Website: ulta-beauty
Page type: customer-info-address
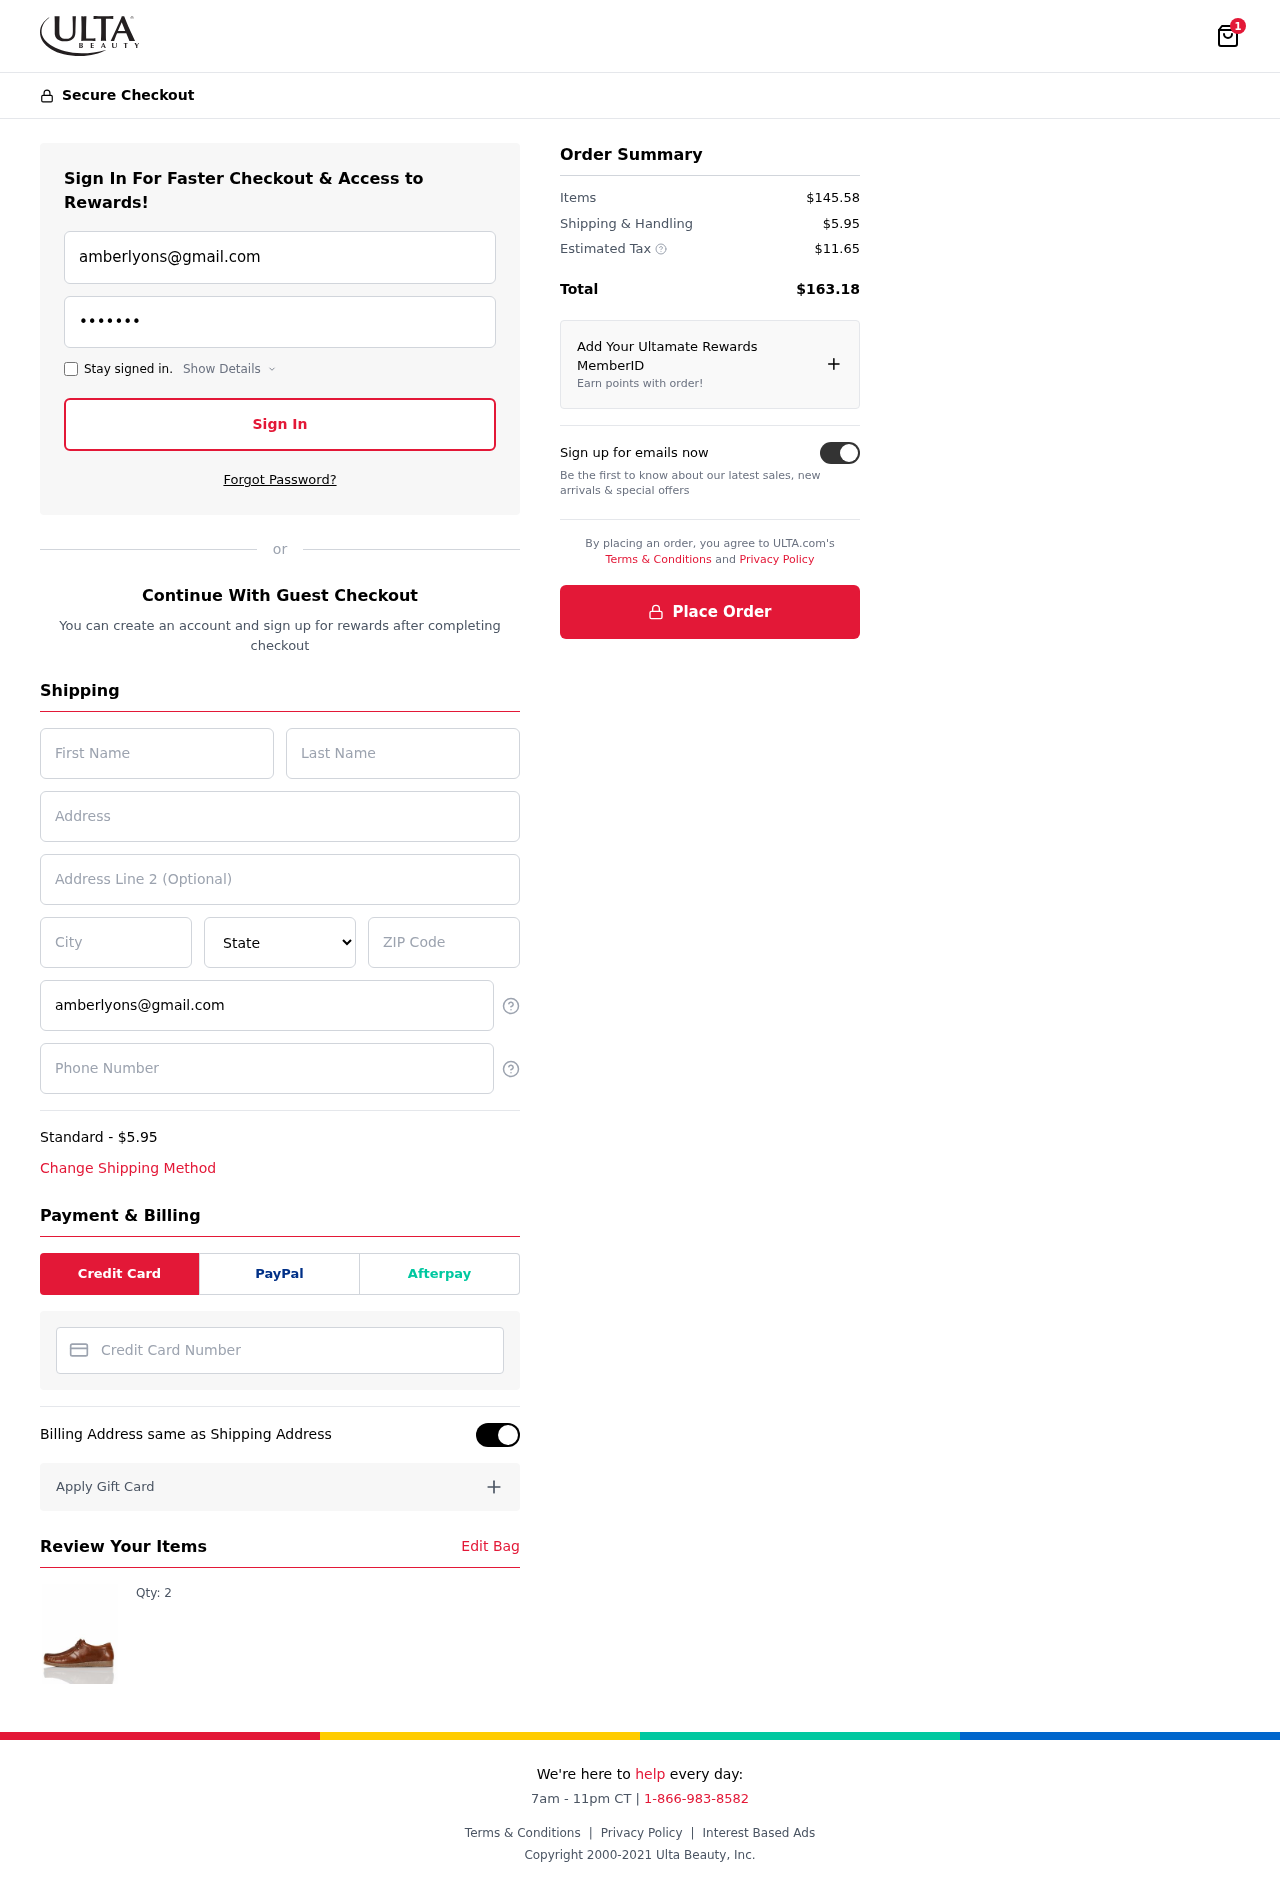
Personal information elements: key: PII_CARD_NUMBER
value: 4257 1099 8575 0364
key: PII_CITY
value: Port Marietown
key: PII_EMAIL
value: amberlyons@gmail.com
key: PII_FIRSTNAME
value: Amber
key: PII_LASTNAME
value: Lyons
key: PII_PHONE
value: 8613047567
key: PII_POSTCODE
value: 36192
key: PII_STATE
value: Montana
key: PII_STREET
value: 385 Jonathan Passage Apt. 099
Product elements: key: PRODUCT1_QUANTITY
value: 2
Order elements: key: ORDER_NUM_ITEMS
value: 1
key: ORDER_SHIPPING_COST
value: $5.95
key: ORDER_ITEMS_TOTAL
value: $145.58
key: ORDER_SHIPPING_COST2
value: $5.95
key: ORDER_TAX
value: $11.65
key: ORDER_TOTAL
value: $163.18